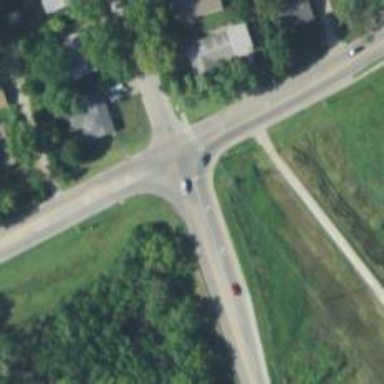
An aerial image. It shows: Road with stop sign.